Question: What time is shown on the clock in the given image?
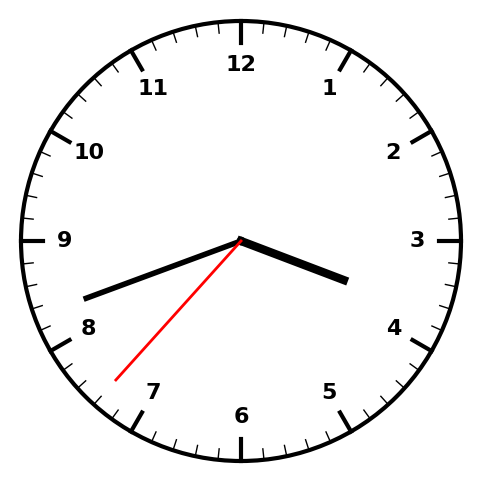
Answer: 03:41:37